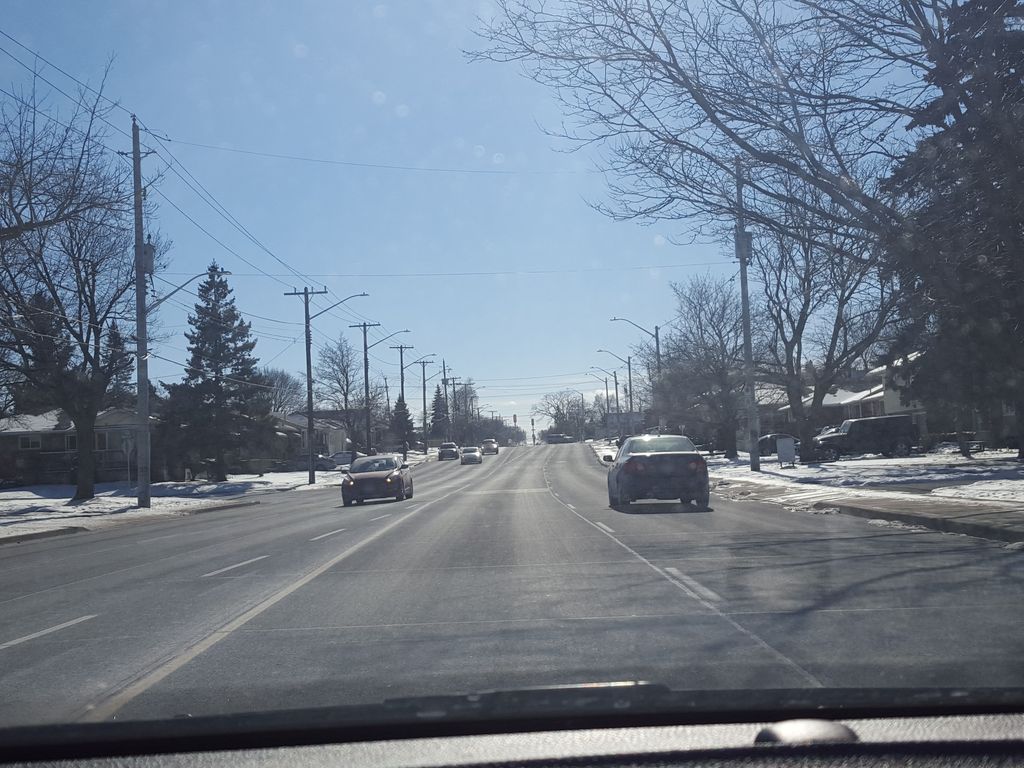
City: hamilton